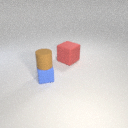
large red rubber cube to the right of small blue rubber cube